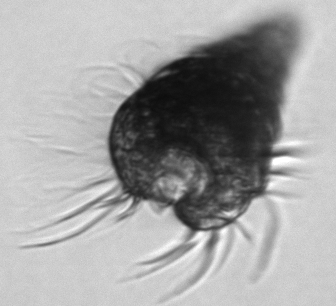
Label: Laboea_strobila